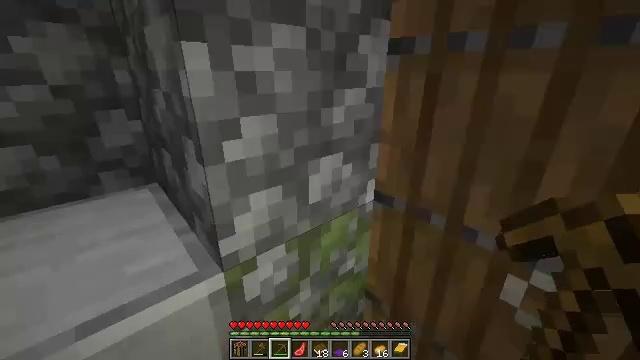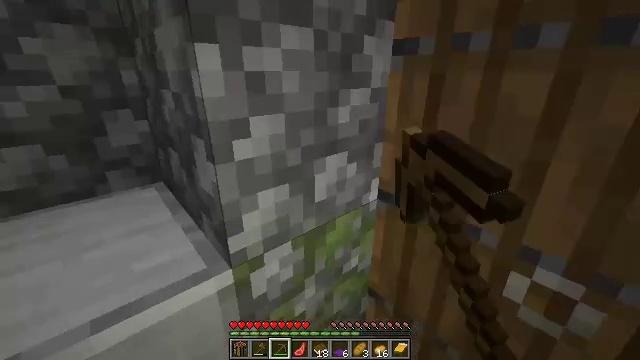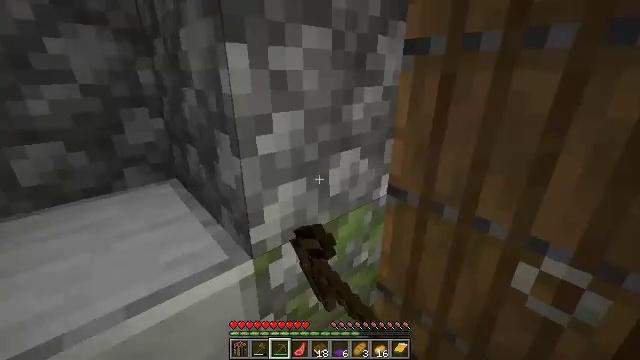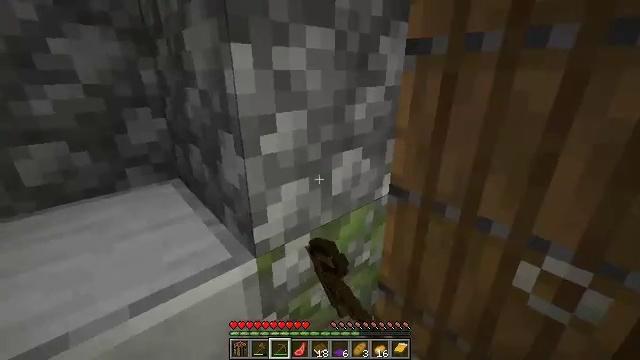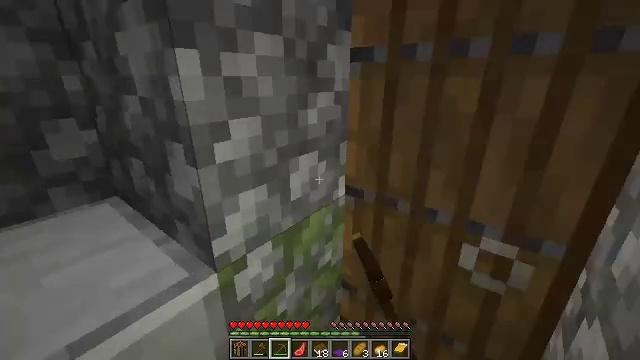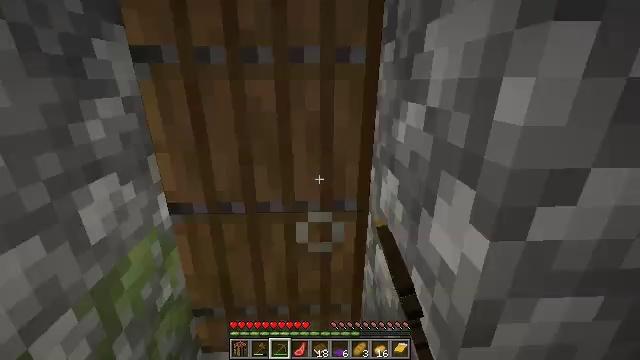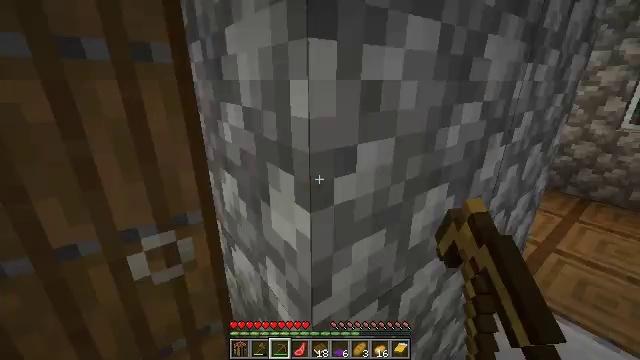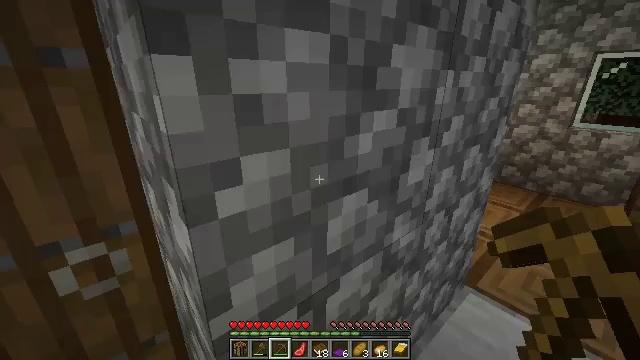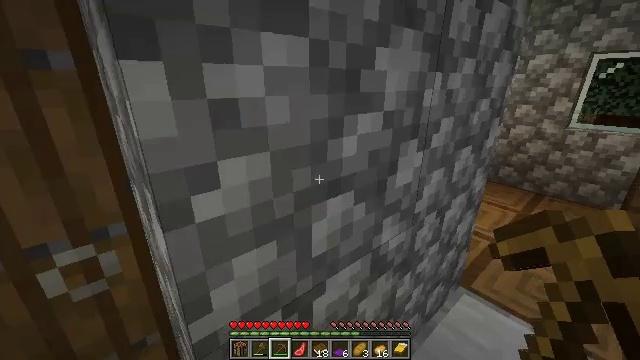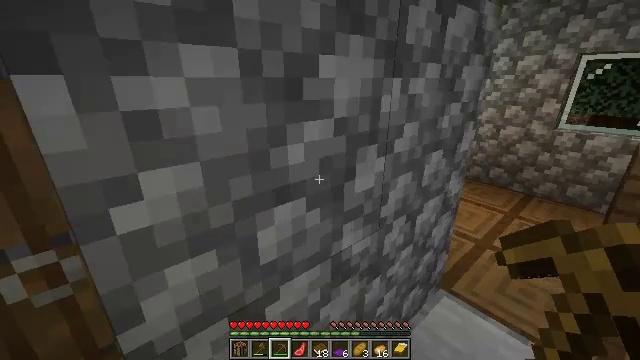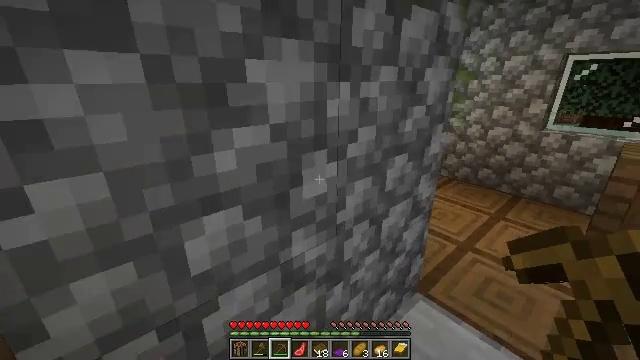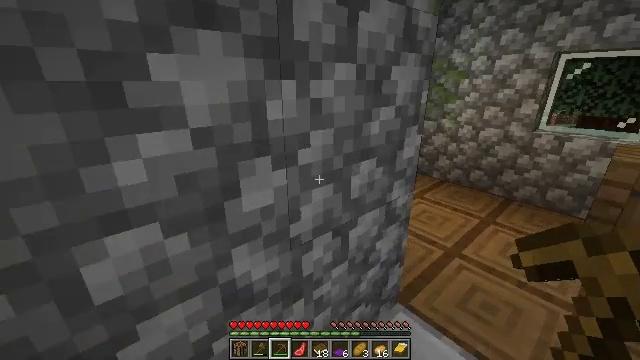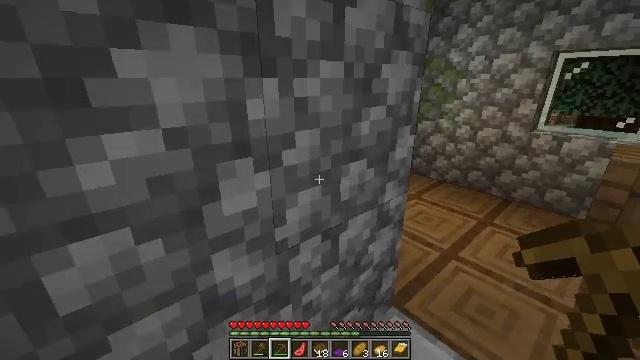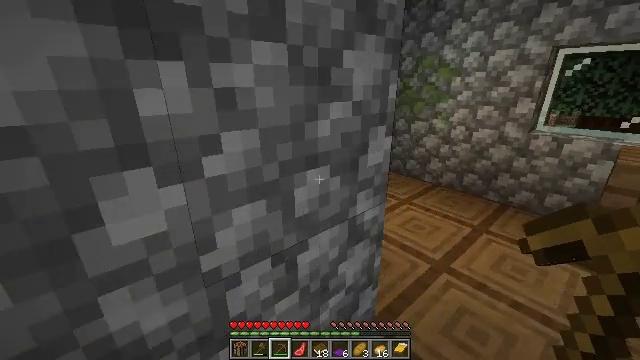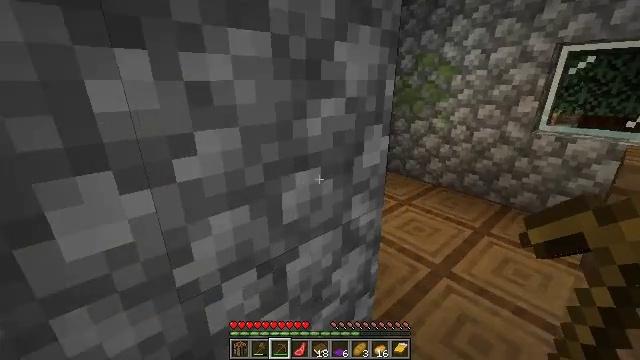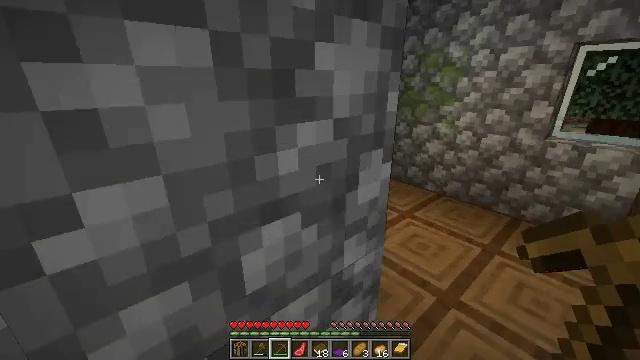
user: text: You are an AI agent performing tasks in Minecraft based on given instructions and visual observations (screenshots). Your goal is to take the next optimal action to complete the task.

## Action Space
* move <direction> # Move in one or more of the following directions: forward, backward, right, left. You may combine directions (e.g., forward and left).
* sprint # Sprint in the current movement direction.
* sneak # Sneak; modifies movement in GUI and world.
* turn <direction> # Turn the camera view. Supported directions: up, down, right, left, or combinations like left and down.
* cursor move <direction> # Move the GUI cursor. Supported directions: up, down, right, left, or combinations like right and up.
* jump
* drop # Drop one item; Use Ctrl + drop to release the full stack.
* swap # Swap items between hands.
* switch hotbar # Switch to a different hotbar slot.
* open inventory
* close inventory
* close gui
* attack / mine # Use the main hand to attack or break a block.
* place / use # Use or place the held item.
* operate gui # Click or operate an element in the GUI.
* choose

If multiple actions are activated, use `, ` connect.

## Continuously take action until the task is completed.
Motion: motion action
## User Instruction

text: Gather the purple carpet by attacking it.
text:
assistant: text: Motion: use / place
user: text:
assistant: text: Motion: use / place
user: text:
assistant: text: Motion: no_op
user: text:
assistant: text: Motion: turn right and up
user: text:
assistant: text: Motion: turn right
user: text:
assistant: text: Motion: move right, turn right
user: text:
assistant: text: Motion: move right, turn right
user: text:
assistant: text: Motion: move right
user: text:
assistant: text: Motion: move right
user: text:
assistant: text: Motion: move forward and move right
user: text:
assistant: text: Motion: move forward and move right
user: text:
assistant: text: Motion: move forward and move right
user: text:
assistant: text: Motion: move forward
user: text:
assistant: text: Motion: move forward
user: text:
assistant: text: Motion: move forward
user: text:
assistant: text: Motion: move forward
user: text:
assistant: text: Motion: move forward and move right, turn left
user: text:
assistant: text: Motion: move forward and move right, turn left
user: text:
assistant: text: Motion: move forward and move right, turn left and up
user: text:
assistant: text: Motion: move forward and move right, turn left
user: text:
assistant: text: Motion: move forward and move right, turn left
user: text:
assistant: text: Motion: move forward and move right, turn left
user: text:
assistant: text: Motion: move forward and move right, turn left
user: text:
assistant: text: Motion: move forward and move right, turn left
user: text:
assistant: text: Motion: move forward and move right, turn left
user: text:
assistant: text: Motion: move forward
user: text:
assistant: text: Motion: move forward, turn right
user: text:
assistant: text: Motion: move forward, turn right and up
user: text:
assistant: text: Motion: move forward and move right
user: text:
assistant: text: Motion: move forward and move right